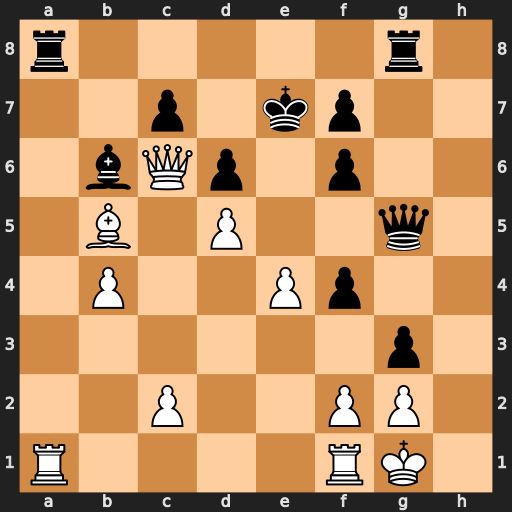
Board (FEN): r5r1/2p1kp2/1bQp1p2/1B1P2q1/1P2Pp2/6p1/2P2PP1/R4RK1
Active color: w
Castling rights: -
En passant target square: -
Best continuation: Qd7+ Kf8 Rxa8+ Kg7 Rxg8+